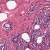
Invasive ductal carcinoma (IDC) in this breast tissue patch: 1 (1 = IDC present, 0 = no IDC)